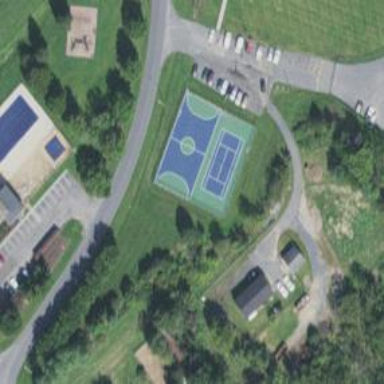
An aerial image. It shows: Tennis court in leisure pitch.